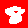
Digit: 8